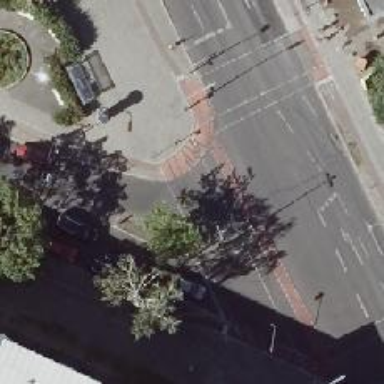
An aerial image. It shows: Road crossing with traffic signals.